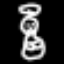
Label: angel